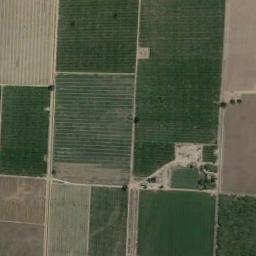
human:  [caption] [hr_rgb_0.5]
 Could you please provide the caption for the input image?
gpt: There are many crops in rectangular farmlands .

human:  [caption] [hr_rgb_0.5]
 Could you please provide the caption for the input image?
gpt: Several rectangular farmlands of different colors and sizes are arranged in neat rows .

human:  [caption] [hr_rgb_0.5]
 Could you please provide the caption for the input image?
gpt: More than ten neatly arranged dark green, light green, Khaki and tan mixed rectangular farmlands of different sizes .

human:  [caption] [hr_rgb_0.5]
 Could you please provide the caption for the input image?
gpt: There are some green and bare rectangular farmland .

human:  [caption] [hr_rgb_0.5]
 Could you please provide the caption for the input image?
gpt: There are some green rectangular farmlands and yellow ones .